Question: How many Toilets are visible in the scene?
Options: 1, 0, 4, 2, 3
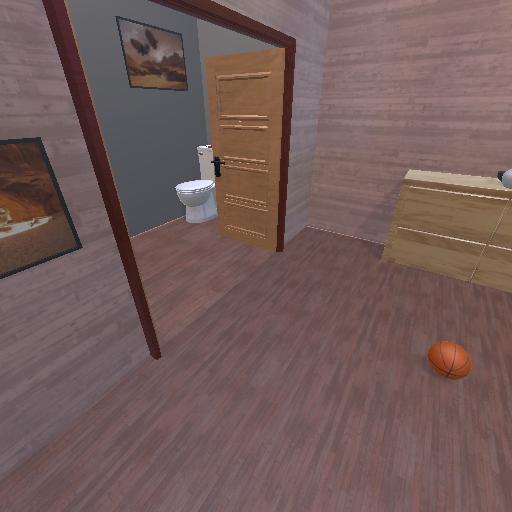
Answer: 1